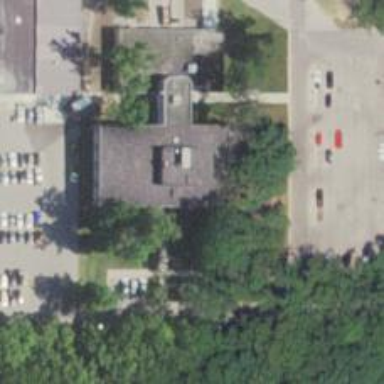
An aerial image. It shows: Office building.